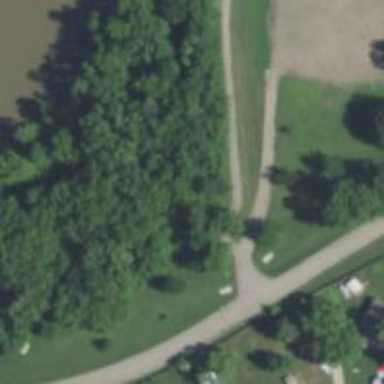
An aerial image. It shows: Disc golf basket.